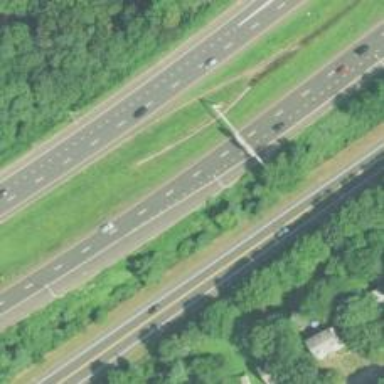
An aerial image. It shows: Motorway.